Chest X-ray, AP view. Patient: 67 years old, sex M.
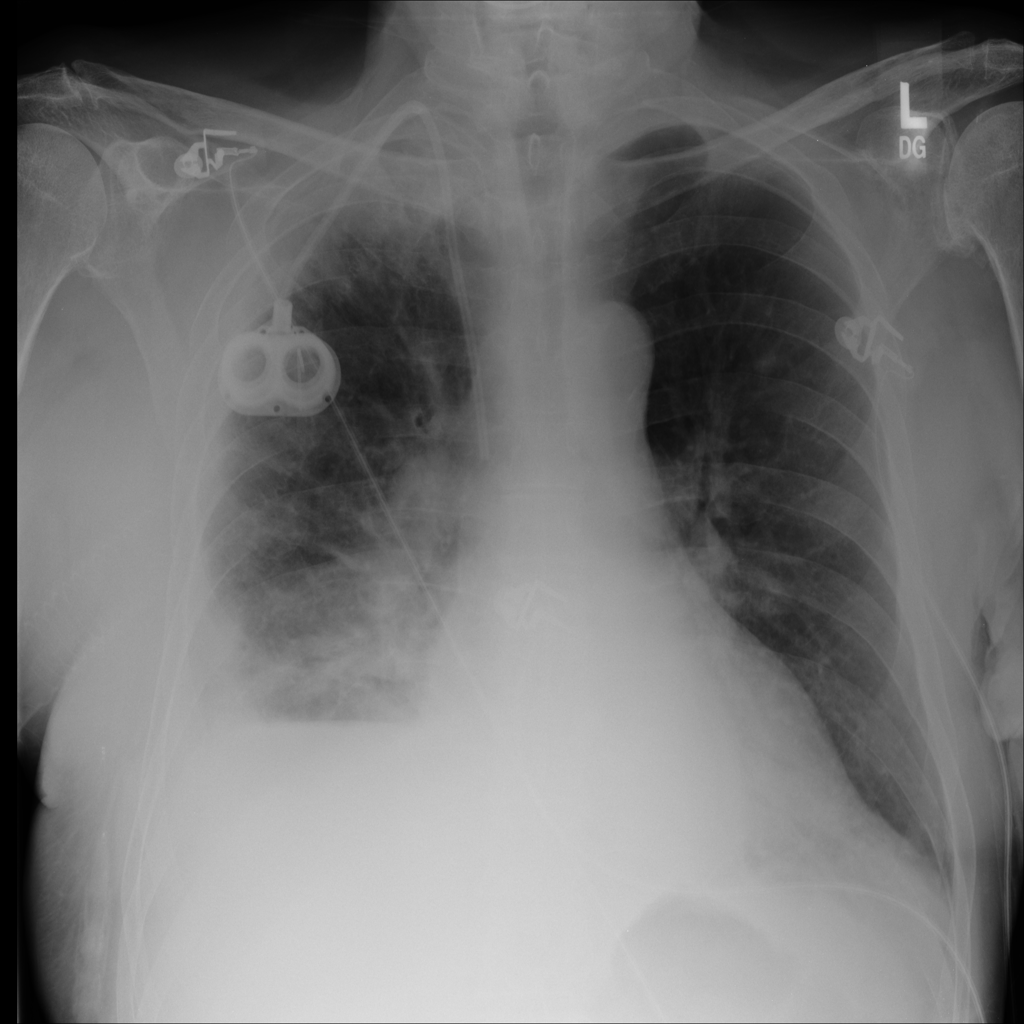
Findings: Atelectasis, Consolidation, Pleural_Thickening